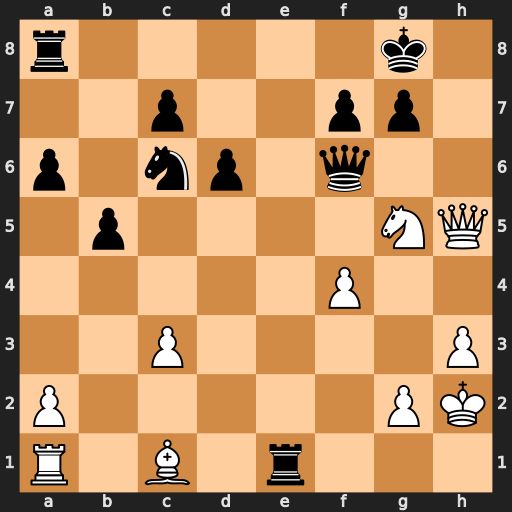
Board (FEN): r5k1/2p2pp1/p1np1q2/1p4NQ/5P2/2P4P/P5PK/R1B1r3
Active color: w
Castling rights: -
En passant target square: -
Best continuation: Qh7+ Kf8 Qh4 Qf5 Qxe1